Field crop: tomato
Growth stage: 1
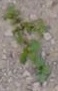
Species: portulaca